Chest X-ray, PA view. Patient: 10 years old, sex M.
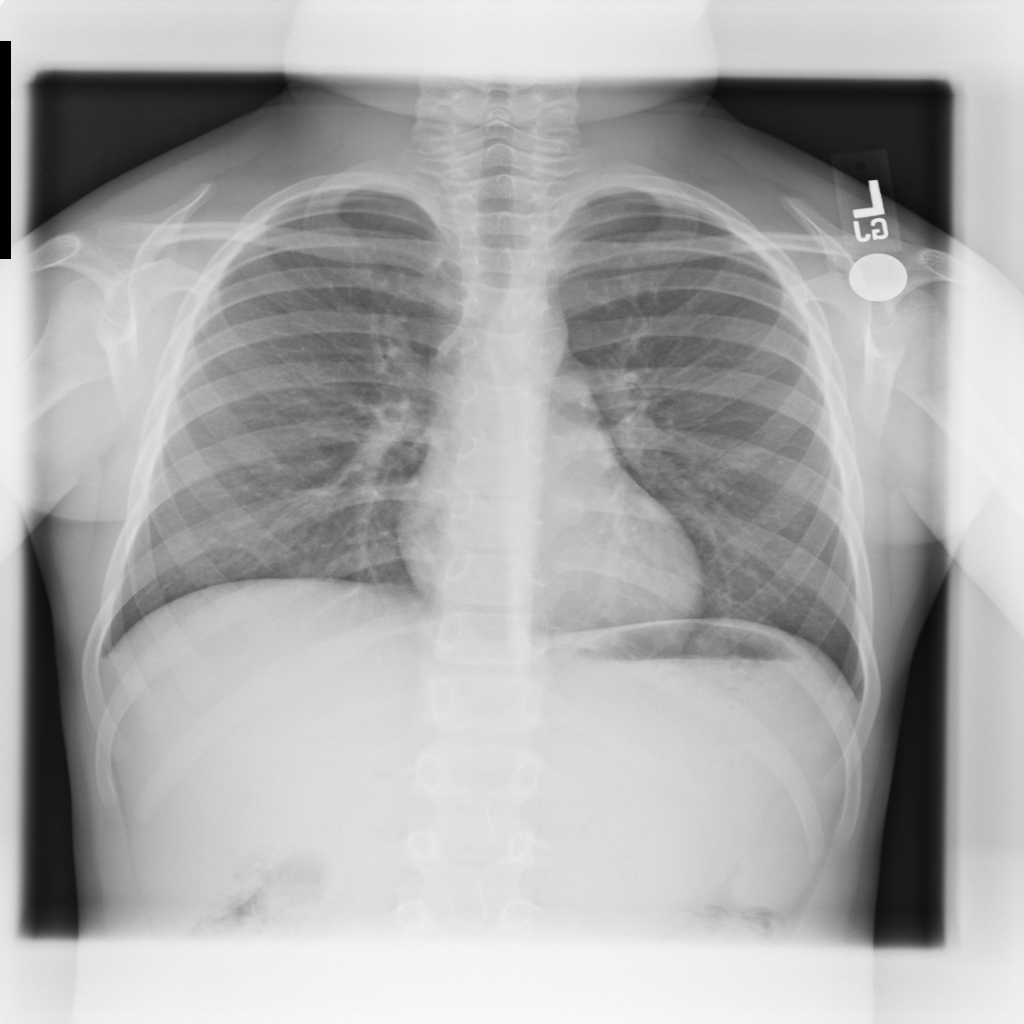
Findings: No Finding